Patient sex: M
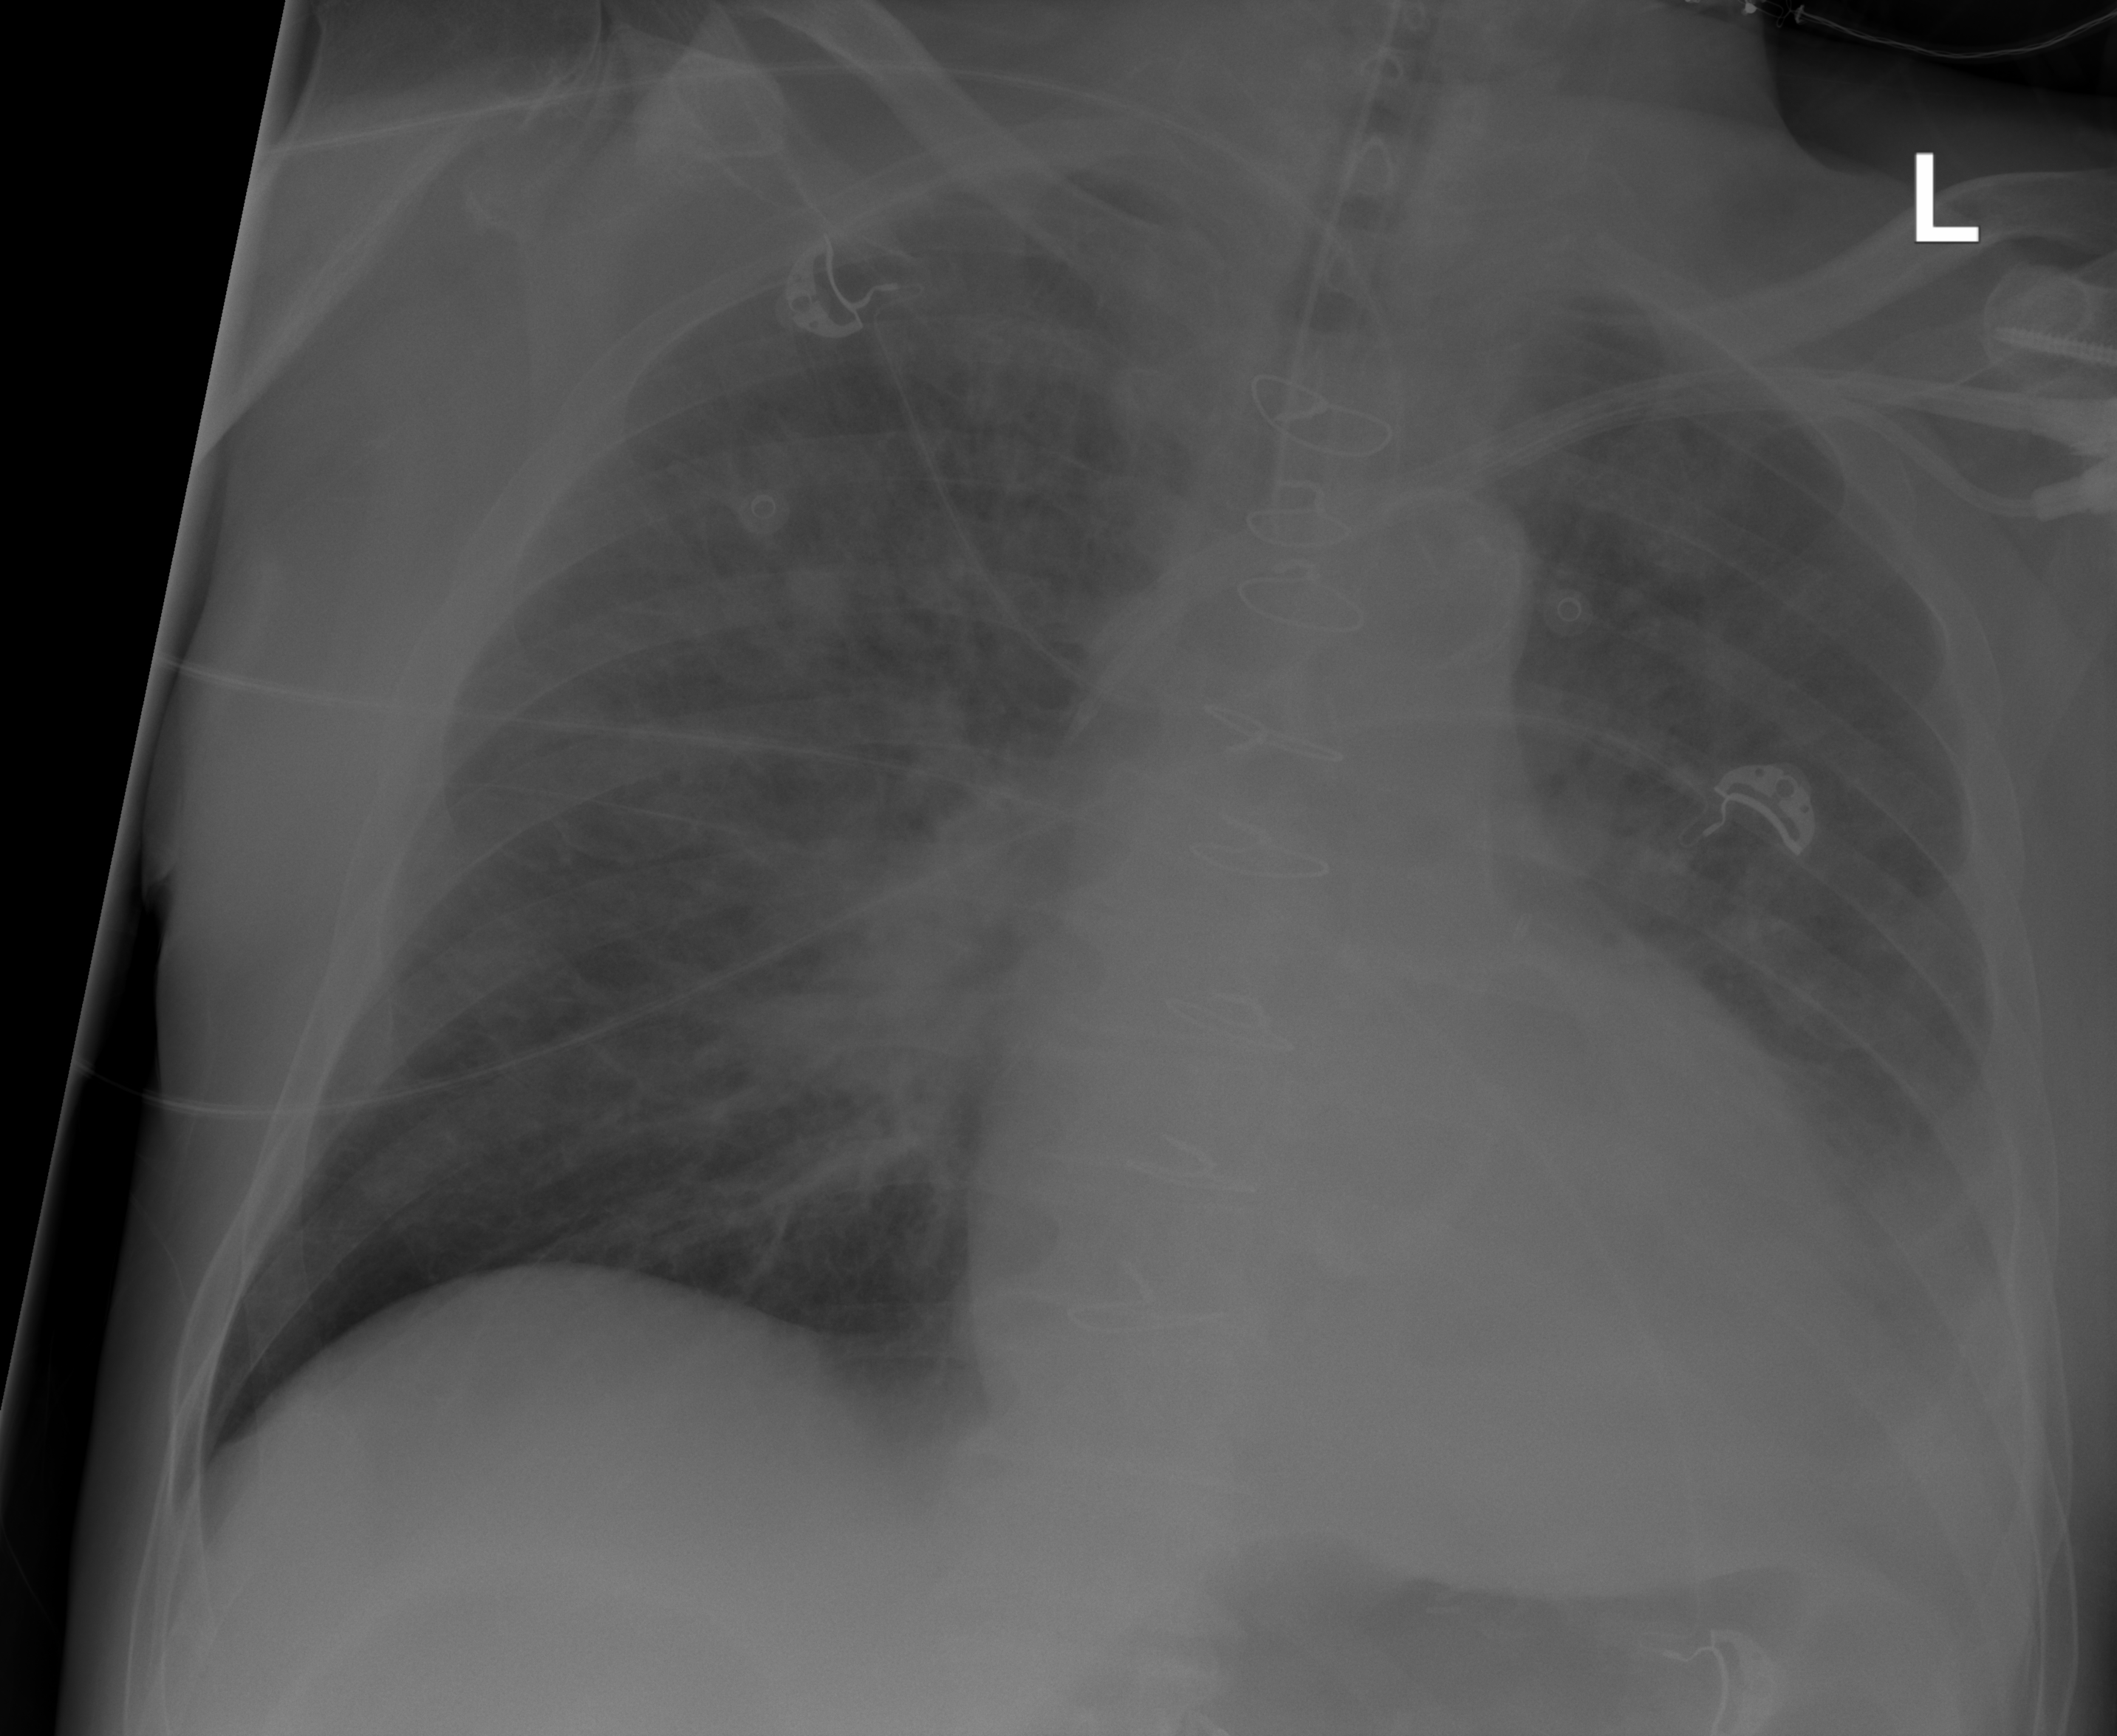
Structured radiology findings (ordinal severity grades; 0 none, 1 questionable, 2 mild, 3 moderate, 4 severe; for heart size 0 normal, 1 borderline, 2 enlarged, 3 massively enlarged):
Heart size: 2
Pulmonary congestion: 2
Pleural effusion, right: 0
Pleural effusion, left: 2
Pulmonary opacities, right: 2
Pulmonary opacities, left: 2
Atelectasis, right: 0
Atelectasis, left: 2